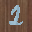
Label: 1